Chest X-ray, PA view. Patient: 47 years old, sex F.
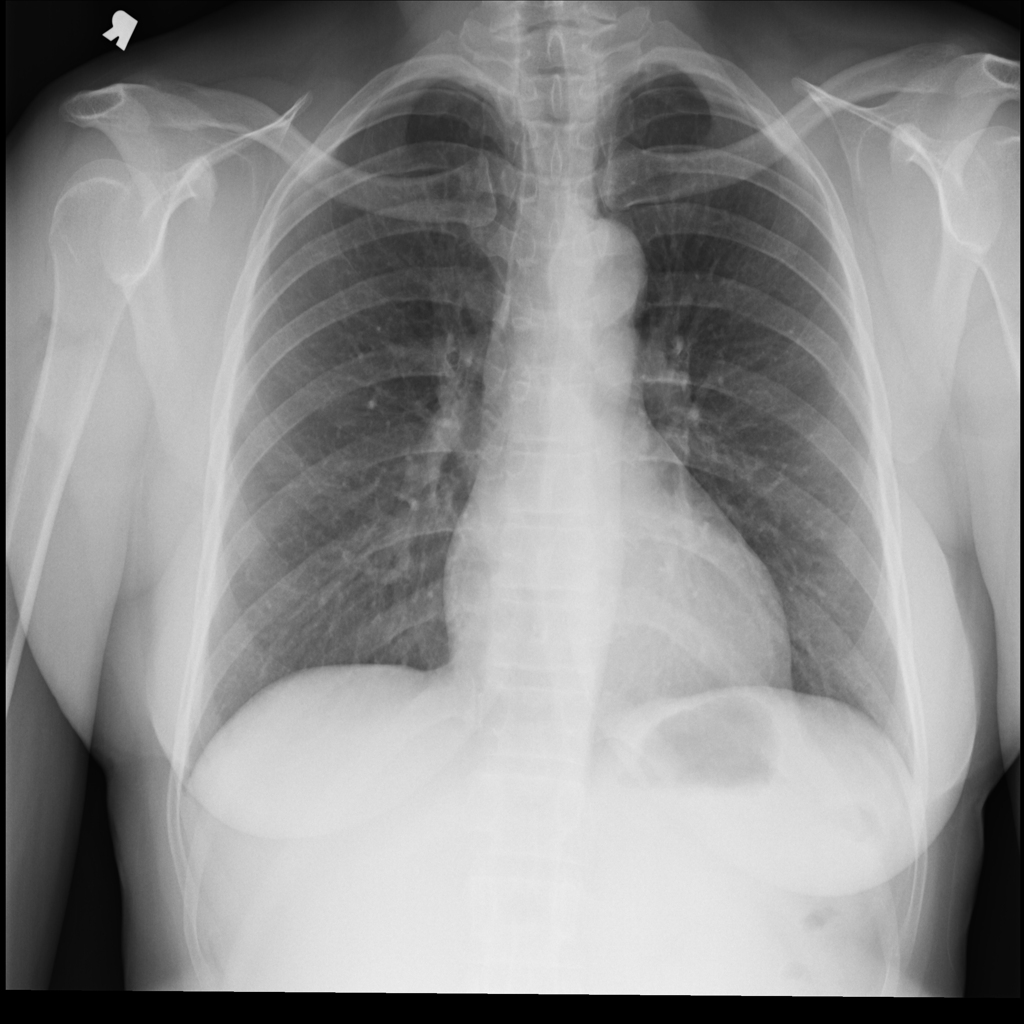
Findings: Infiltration